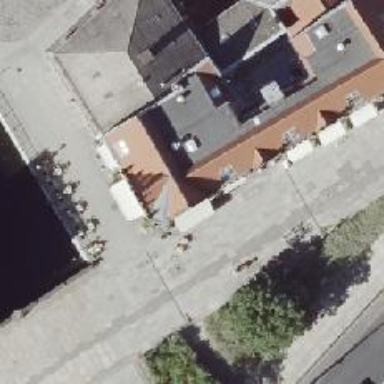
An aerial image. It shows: Restaurant with brewery.